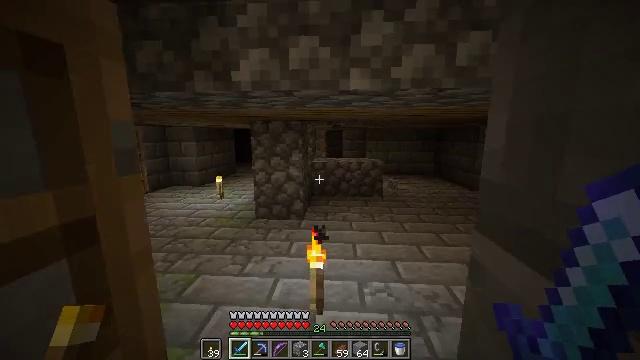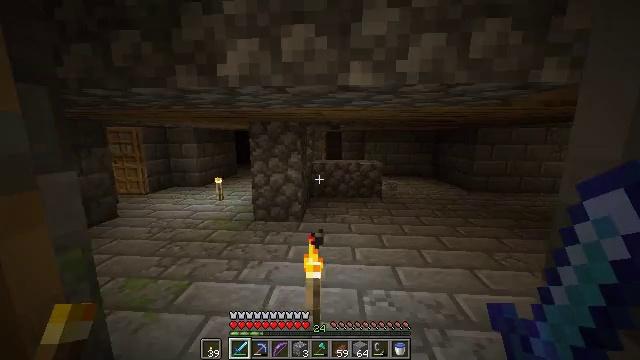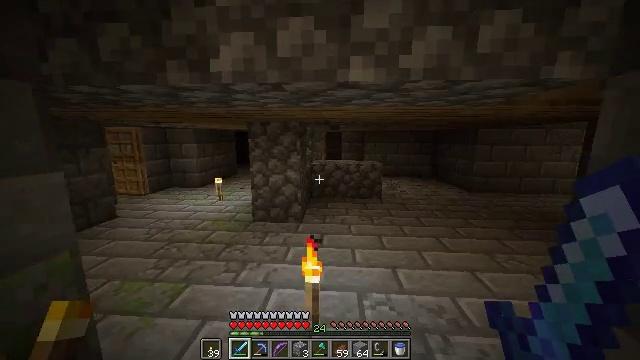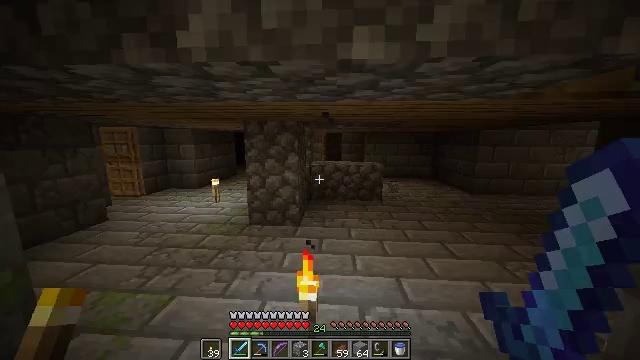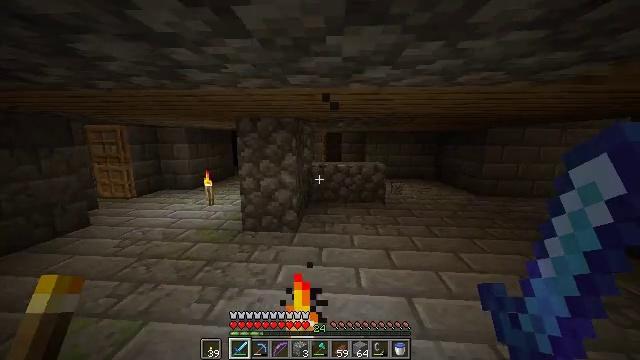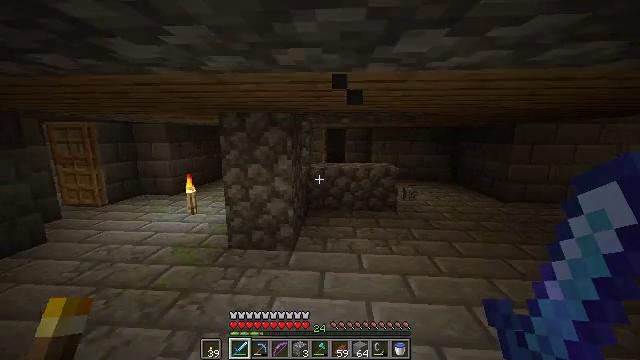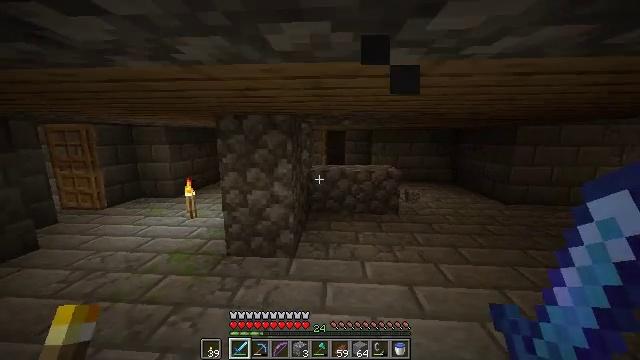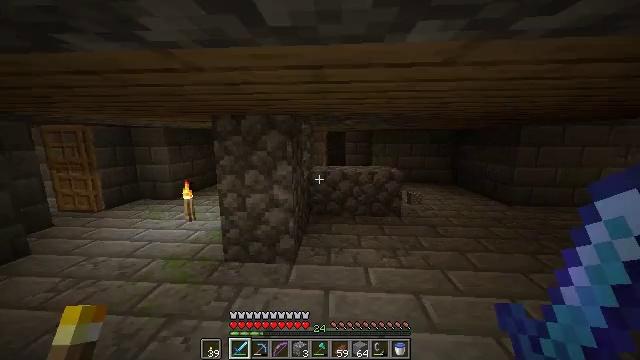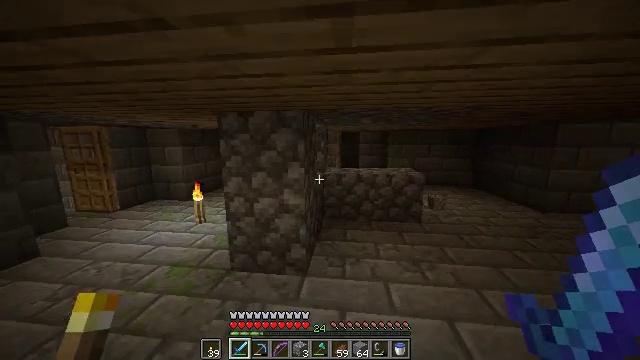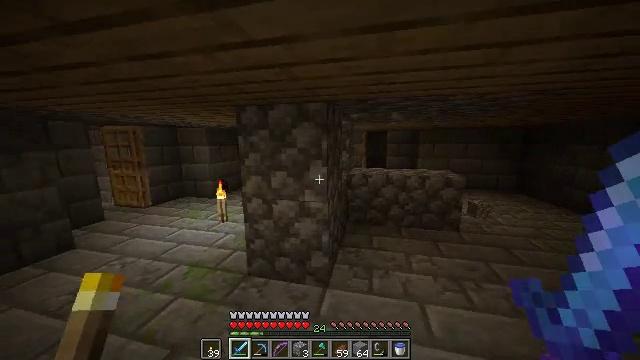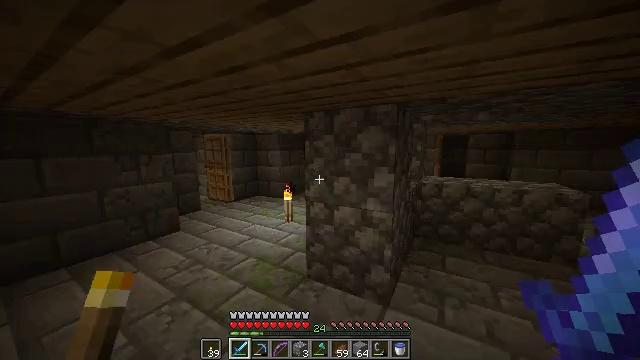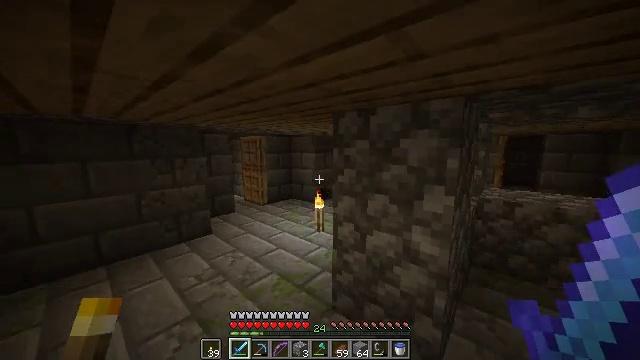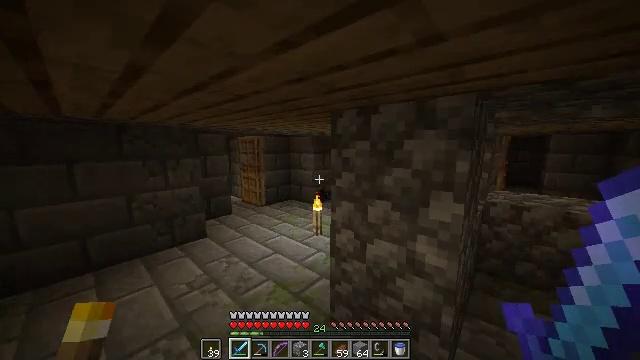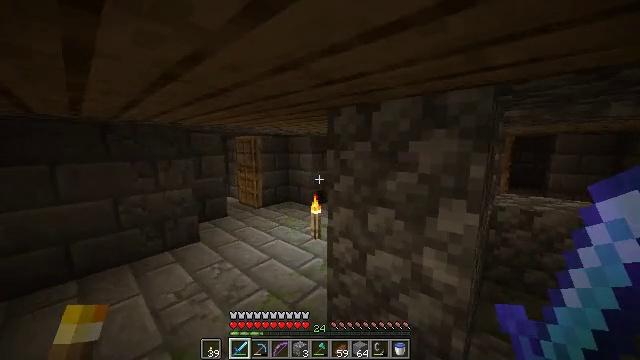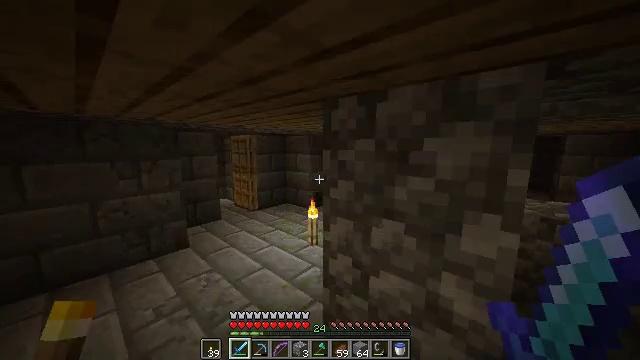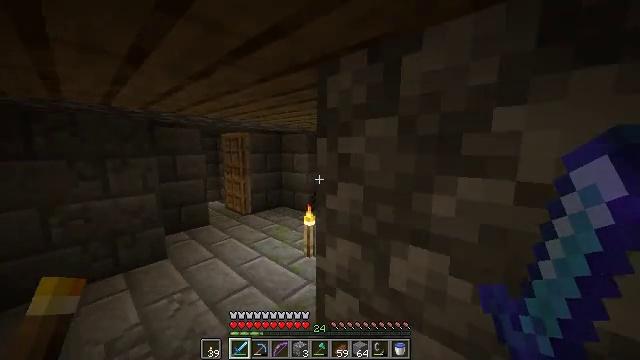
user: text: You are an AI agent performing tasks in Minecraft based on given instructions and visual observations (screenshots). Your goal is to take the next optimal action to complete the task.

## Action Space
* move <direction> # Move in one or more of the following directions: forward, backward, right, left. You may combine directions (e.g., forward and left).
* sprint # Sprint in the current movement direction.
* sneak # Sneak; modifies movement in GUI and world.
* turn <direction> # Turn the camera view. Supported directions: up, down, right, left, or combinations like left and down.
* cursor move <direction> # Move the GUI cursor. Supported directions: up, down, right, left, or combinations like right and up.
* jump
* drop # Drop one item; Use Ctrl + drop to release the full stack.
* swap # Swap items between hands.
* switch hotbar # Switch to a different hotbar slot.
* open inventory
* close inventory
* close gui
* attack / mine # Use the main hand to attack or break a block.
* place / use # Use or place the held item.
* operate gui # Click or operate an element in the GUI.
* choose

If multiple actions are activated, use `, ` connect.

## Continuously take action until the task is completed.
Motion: motion action
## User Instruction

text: Gather the iron door by mining it.
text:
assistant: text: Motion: move forward, sprint
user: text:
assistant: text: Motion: move forward, sprint
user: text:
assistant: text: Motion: move forward, sprint
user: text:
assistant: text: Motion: move forward, sprint
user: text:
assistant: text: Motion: move forward, sprint
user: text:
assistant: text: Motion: move forward, sprint
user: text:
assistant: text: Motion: move forward, sprint
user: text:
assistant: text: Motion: move forward, sprint, turn left
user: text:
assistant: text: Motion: move forward, sprint, turn left
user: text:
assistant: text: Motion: move forward, sprint, turn left and up
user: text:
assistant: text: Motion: move forward, sprint, turn left
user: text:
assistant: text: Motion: move forward, sprint
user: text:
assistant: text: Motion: move forward, sprint
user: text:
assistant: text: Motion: move forward, sprint
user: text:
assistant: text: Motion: move forward, sprint
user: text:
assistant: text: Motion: move forward, sprint
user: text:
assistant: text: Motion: move forward, sprint
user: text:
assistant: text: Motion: move forward, sprint, turn left
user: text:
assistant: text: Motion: move forward, sprint, turn left
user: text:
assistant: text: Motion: move forward, sprint, turn left
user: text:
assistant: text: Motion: move forward, sprint, turn left
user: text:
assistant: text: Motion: move forward, sprint, turn left
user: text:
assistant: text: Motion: move forward, sprint, turn left
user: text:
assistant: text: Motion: move forward, sprint
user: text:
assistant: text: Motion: move forward, sprint
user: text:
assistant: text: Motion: move forward, sprint, turn left
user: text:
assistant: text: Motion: move forward and move right, sprint, turn left
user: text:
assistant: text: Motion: move forward and move right, sprint, turn left
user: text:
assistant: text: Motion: move forward and move right, sprint, turn left
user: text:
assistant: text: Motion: move forward, sprint